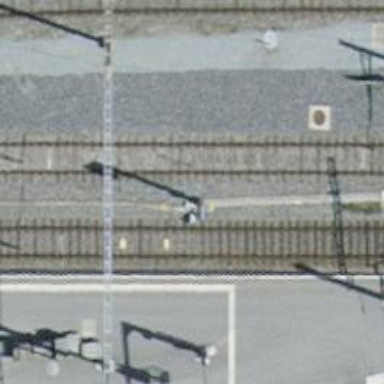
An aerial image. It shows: Railway signal.